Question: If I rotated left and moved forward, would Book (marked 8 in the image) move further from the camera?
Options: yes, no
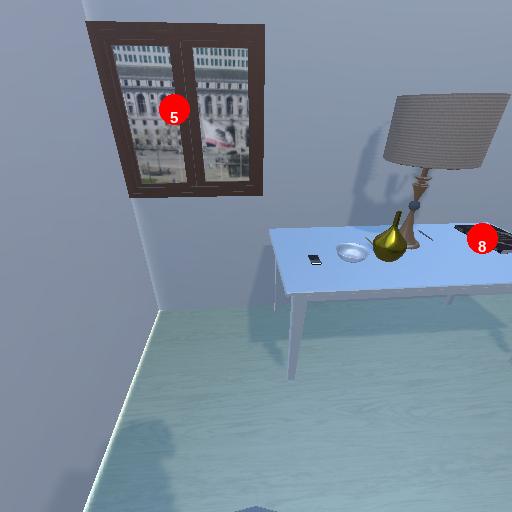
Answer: yes